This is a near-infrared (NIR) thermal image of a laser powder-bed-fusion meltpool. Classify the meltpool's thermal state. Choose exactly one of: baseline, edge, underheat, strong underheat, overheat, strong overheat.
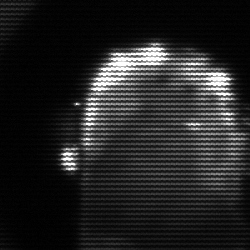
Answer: baseline